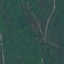
Land use / land cover class: Forest